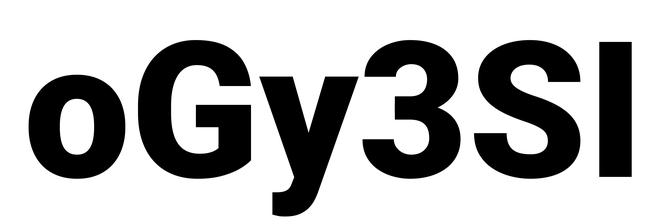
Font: Roboto_Black